I will show an image sequence of human cooking. I have annotated the images with numbered circles. Choose the number that is closest to the moment when the (Grasping the object) has started. You are a five-time world champion in this game. Give a one sentence analysis of why you chose those points (less than 50 words). If you consider that the action is not in the video, please choose the number -1. Provide your answer at the end in a json file of this format: {"points": []}
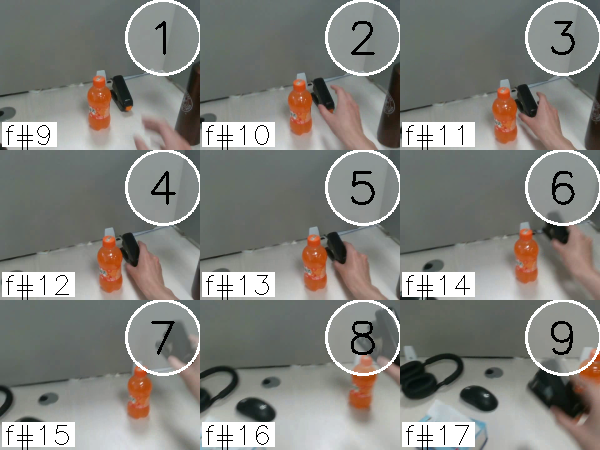
Frame 4 shows the clearest moment of hand-object contact.
{"points": [4]}